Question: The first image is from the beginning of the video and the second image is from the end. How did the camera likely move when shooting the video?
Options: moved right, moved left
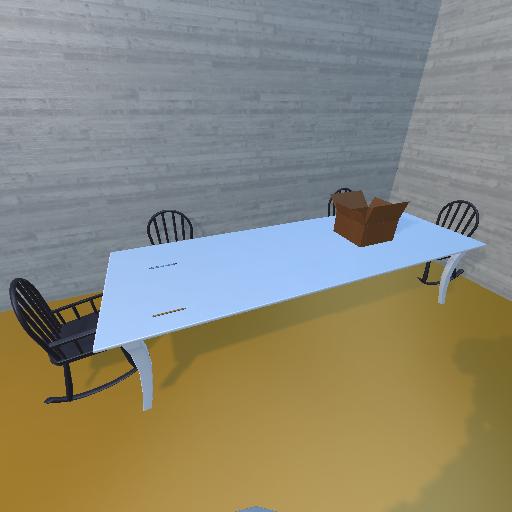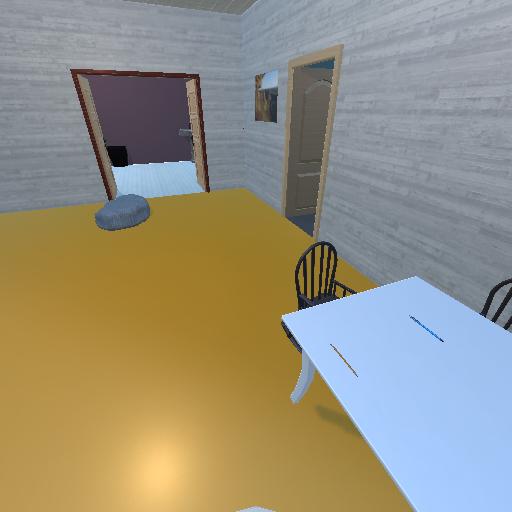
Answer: moved right